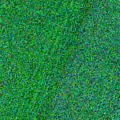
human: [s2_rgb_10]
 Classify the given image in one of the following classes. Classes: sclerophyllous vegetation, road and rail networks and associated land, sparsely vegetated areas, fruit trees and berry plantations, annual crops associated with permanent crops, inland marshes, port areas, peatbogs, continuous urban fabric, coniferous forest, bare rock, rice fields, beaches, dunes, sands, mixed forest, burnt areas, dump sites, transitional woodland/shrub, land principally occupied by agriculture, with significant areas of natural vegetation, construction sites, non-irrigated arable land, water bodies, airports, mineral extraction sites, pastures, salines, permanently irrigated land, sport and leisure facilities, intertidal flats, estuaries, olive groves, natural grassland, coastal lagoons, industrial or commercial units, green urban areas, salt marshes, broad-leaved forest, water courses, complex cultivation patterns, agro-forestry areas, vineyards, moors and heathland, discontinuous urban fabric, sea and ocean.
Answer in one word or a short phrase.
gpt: sea and ocean